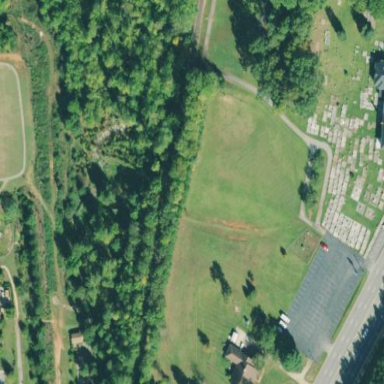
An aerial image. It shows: Cemetery.